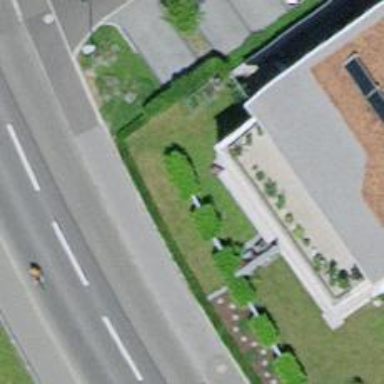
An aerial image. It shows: Hedge barrier.